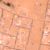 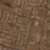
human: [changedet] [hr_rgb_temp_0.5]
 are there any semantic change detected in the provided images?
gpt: The desert area is fully urbanised.